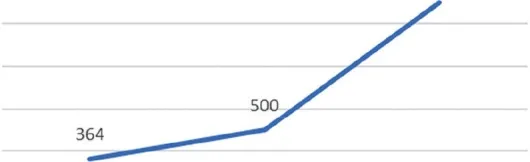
Volume: After 1 year, the volume doubling time from the initial state was 844.28 days, and the overall average volume doubling time after 2 years was 369.45 days.
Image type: chart (chart)